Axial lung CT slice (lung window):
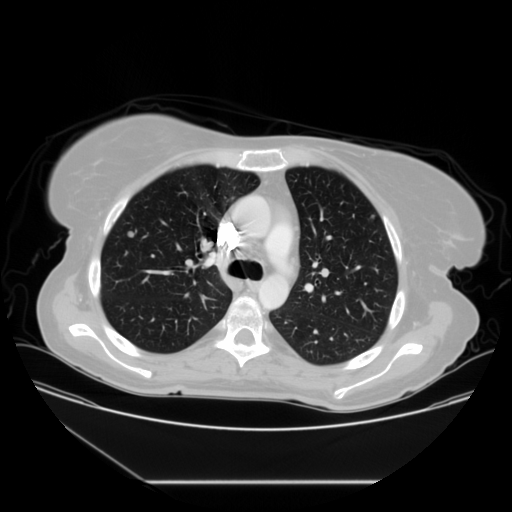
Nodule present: yes
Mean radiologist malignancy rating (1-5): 2.5